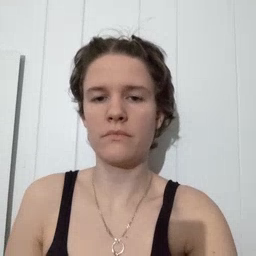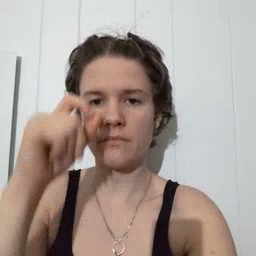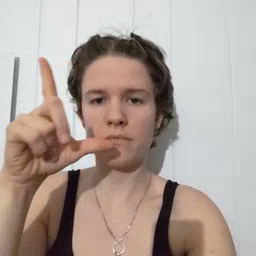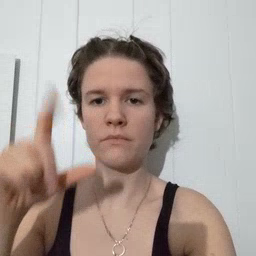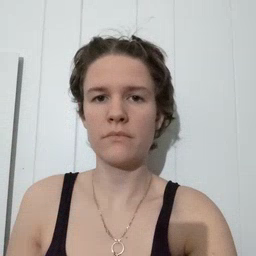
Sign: wake